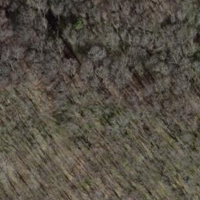
EUNIS habitat code: 41
Species observed at this site:
Daphne laureola